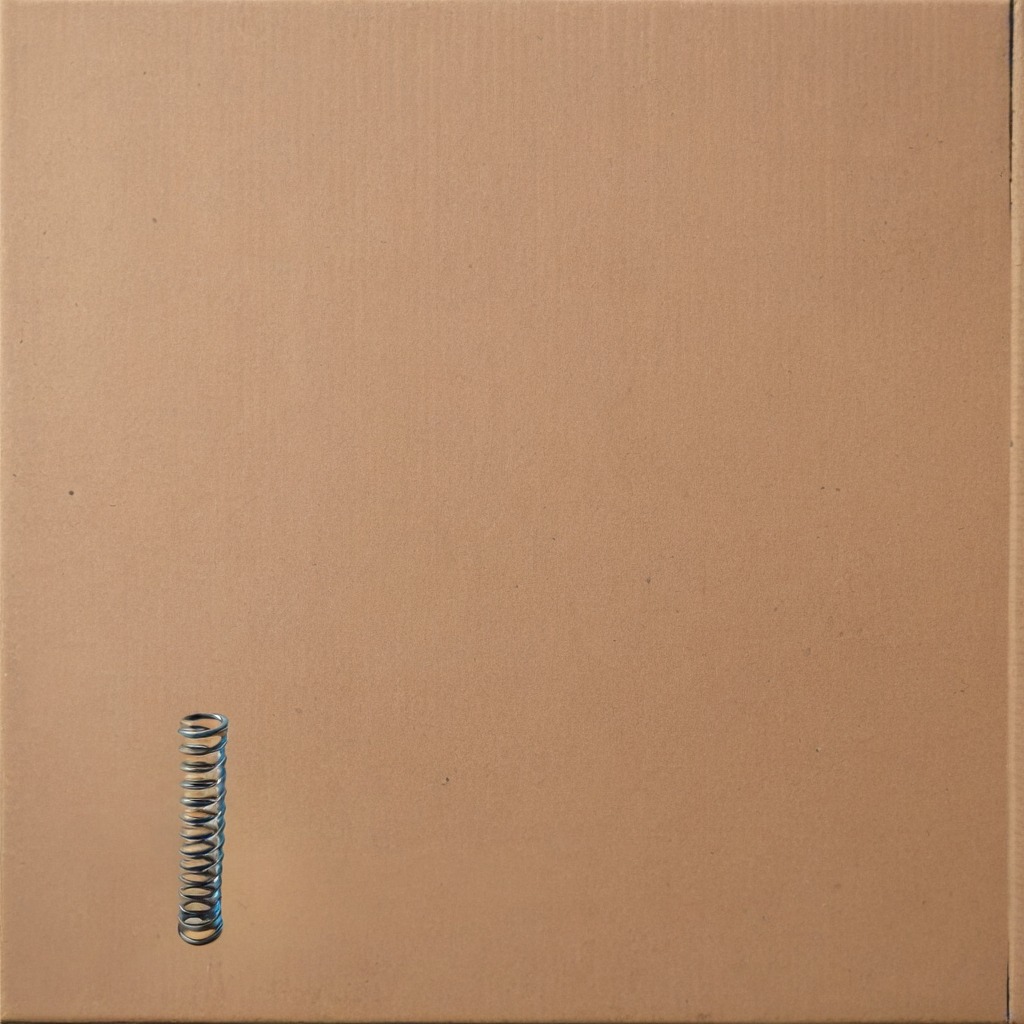
A coiled metal spring is lying on a cardboard box surface in an outdoor workshop during daytime bright natural light soft shadows slightly creased but